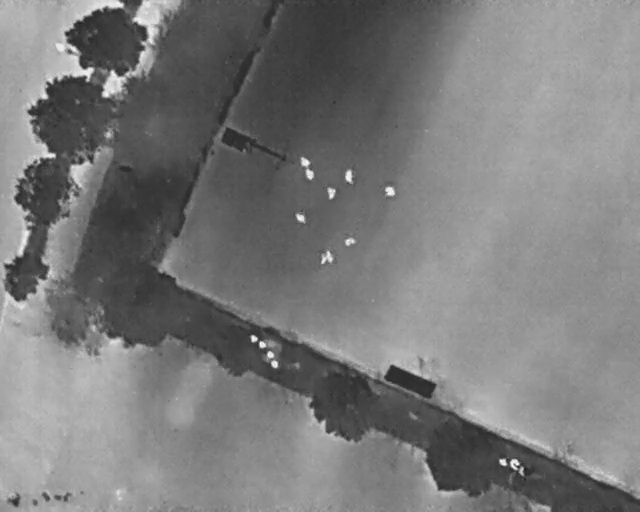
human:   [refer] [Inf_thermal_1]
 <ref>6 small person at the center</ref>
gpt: <box>[[53, 33, 55, 35, 172], [46, 30, 48, 32, 2], [47, 33, 49, 34, 160], [50, 36, 52, 38, 2], [53, 45, 55, 48, 156], [46, 41, 47, 43, 44]]</box>

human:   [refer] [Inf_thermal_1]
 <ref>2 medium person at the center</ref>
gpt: <box>[[59, 35, 61, 38, 171], [49, 48, 52, 51, 2]]</box>